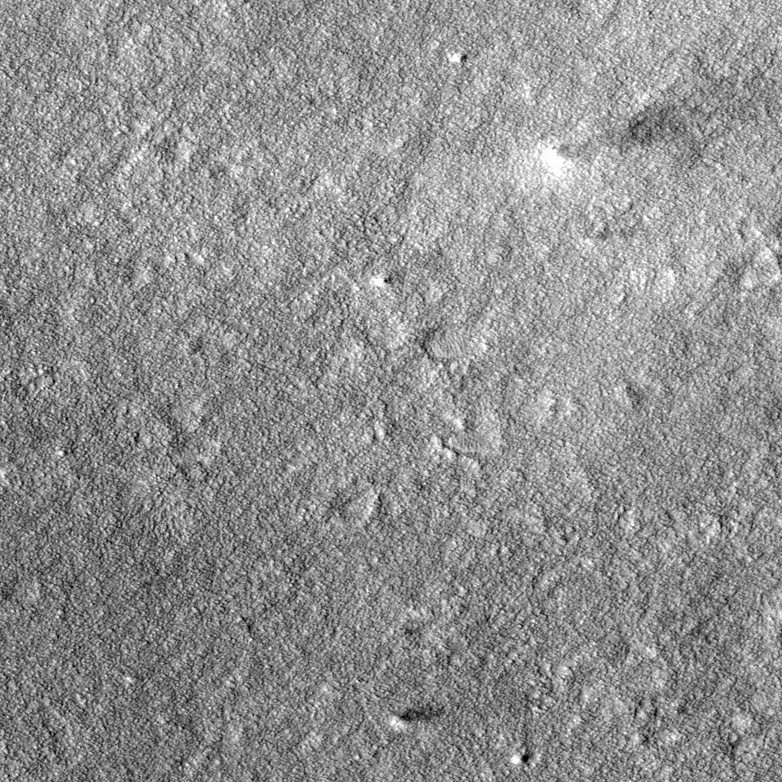
Label: dustdevil, dustdevil